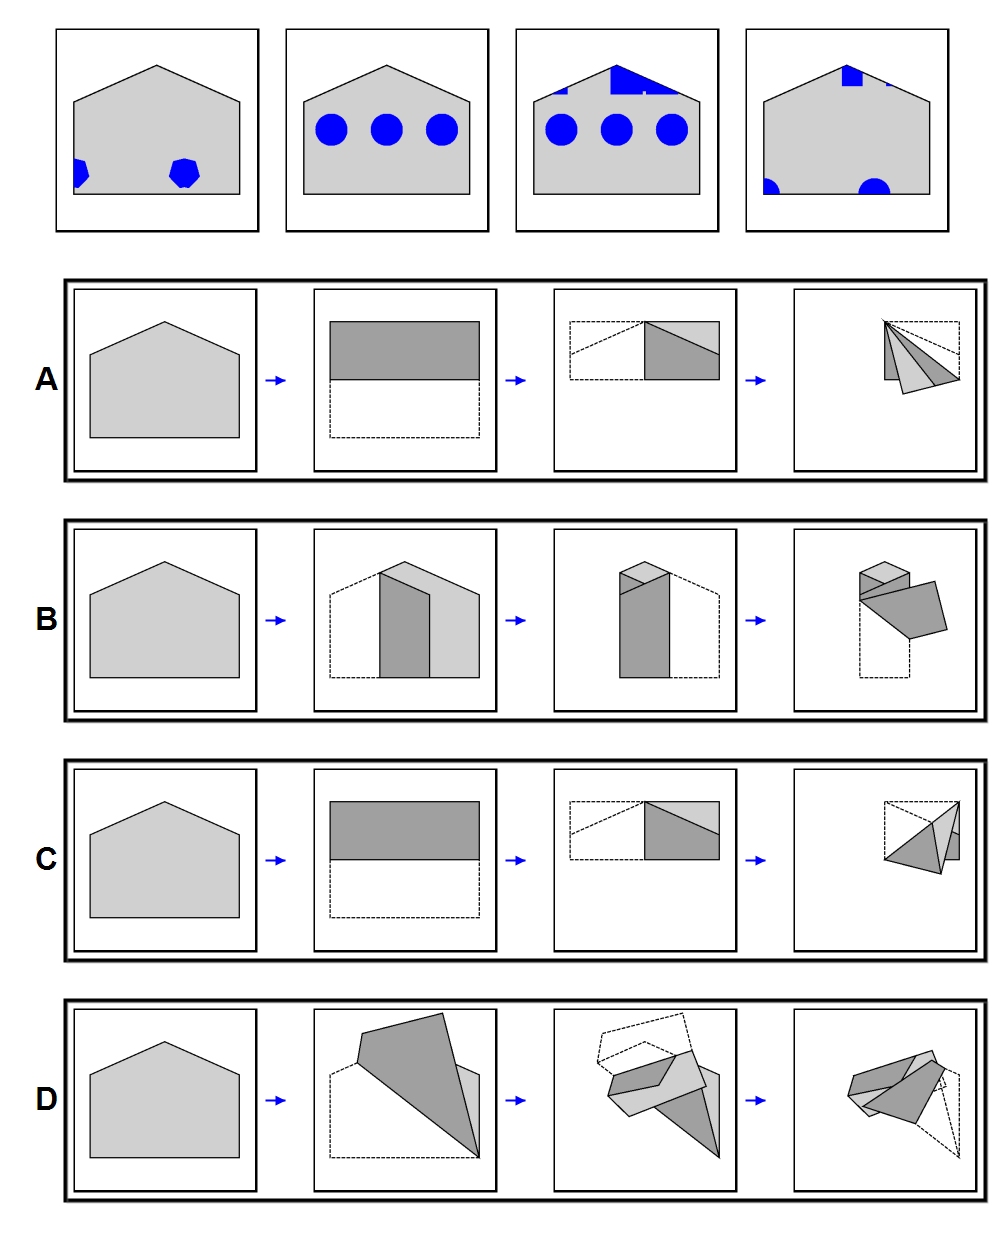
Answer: B